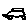
Label: car